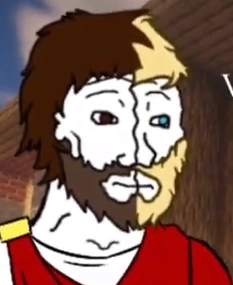
Label: 5_Wojak_with_Background